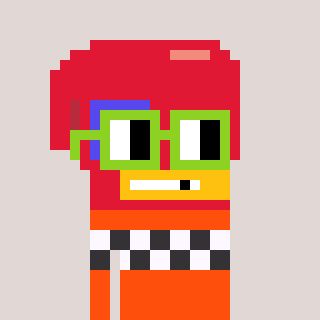
a pixel art character with square light green glasses, a boxing glove-shaped head and a orange-colored body on a warm background